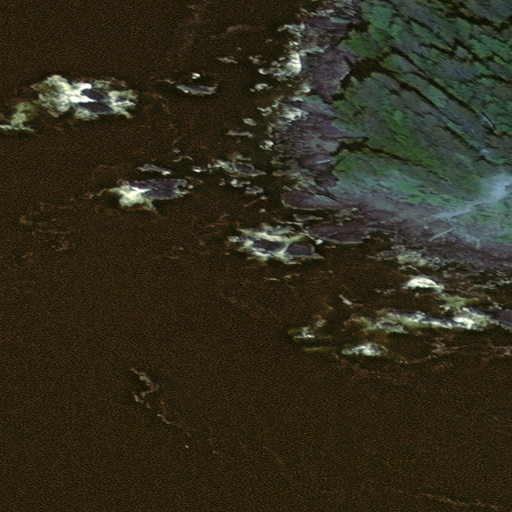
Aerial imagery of cape in Alaska named Bear Cape containing only unknown